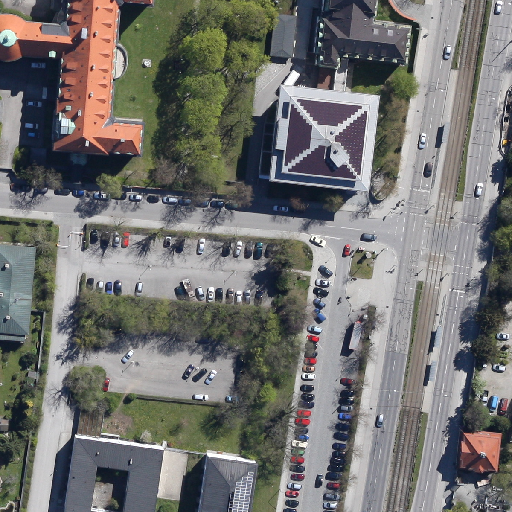
Referring expression: car